Question: depending on the value, we need to draw bars as shown below. What do you suggest? canvas, svg or some charting tools?

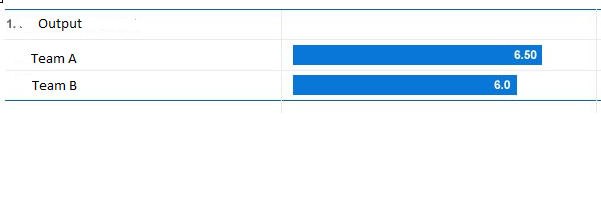
Answer: Why not just use plain old '<div>' elements? You can set the length of the bar by using CSS width as a percentage, with a fixed size parent element this should give you what you need. Example below, restyle as required:
'''
<html>
<head>
<style>
div{
border: 1px solid black;
}
</style>
</head>
<body>
<div style="width: 200px; height: 20px;">
<div style="width: 30%; height: 18px; background-color: red"></div>
</div>
</body>
</html>
'''